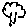
Label: tree